Field crop: tomato
Growth stage: 1
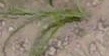
Species: cyperus